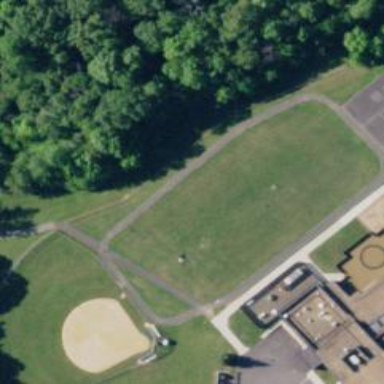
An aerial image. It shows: Recreational ground used for soccer and running activities.